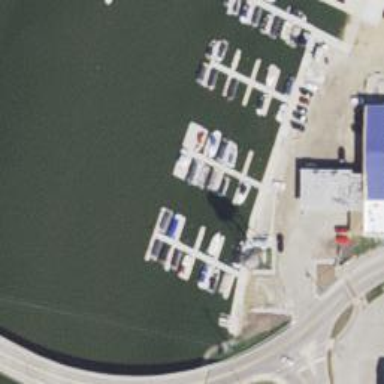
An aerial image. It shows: Man-made pier.